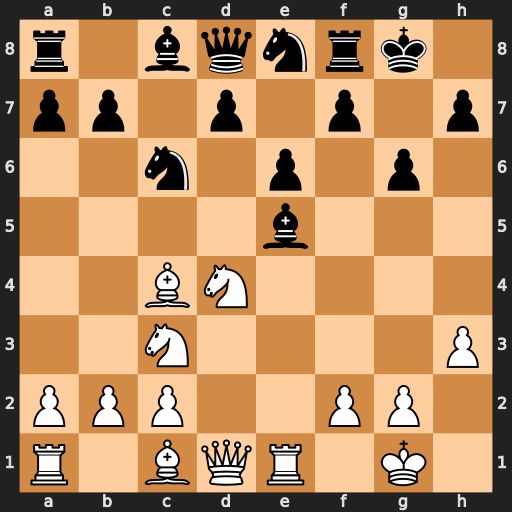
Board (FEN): r1bqnrk1/pp1p1p1p/2n1p1p1/4b3/2BN4/2N4P/PPP2PP1/R1BQR1K1
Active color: w
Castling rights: -
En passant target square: -
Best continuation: Nxc6 bxc6 Rxe5